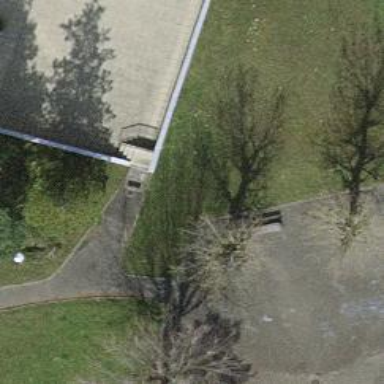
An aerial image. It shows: Road with steps.